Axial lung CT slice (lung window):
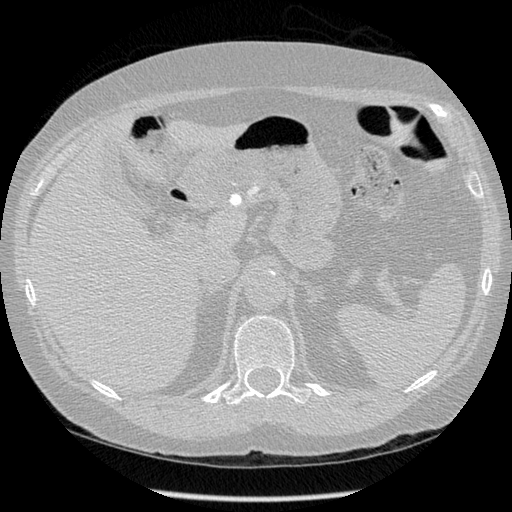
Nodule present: no